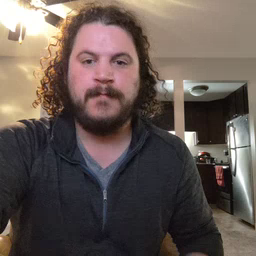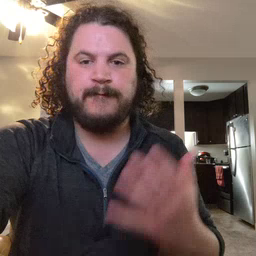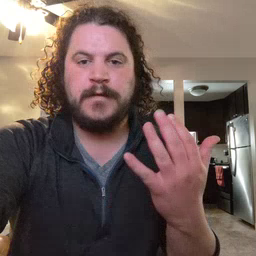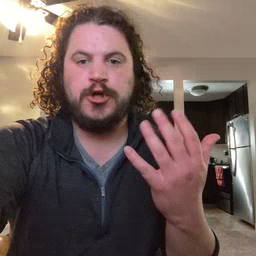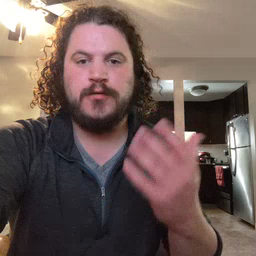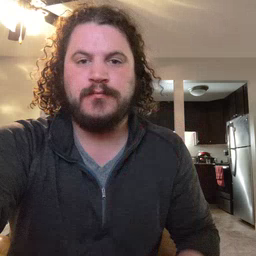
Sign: finger